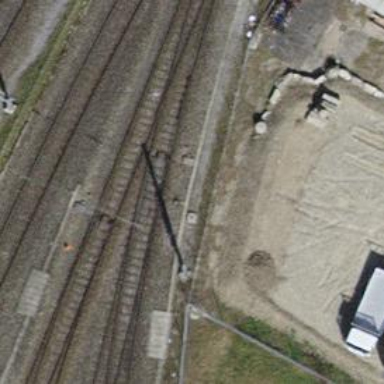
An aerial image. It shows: Single-track electrified railway service yard with contact line for trains.